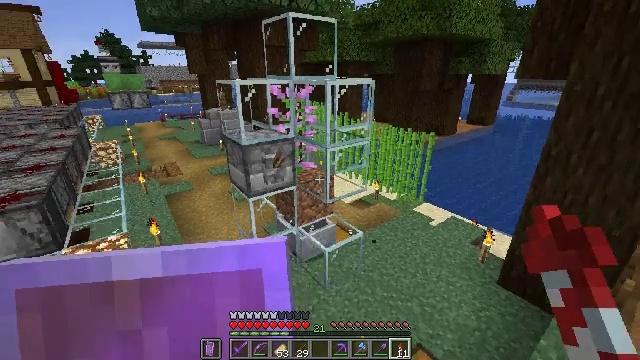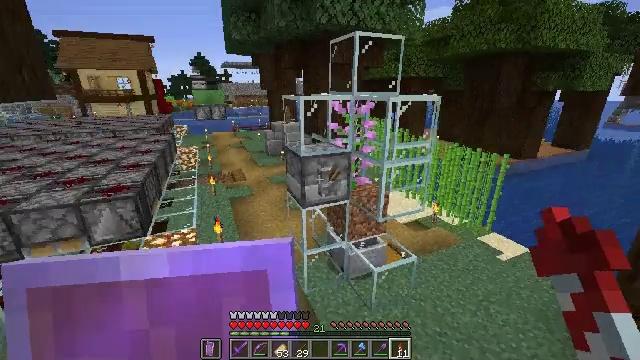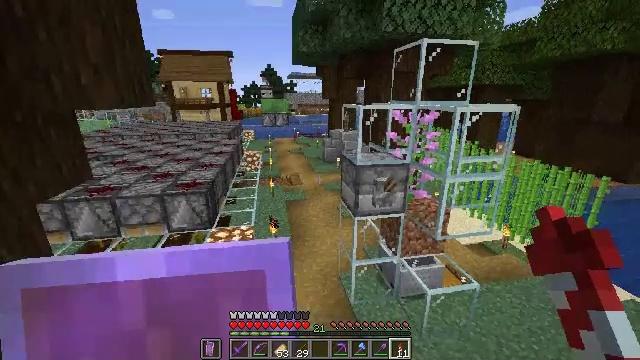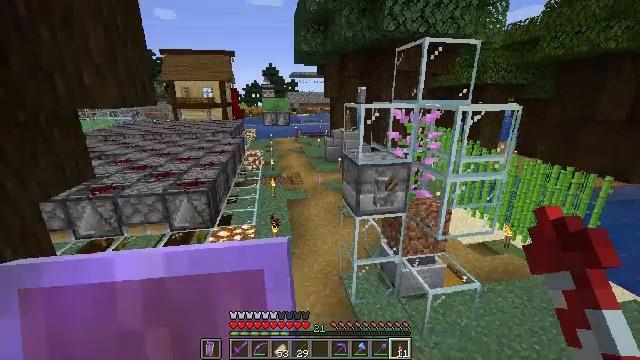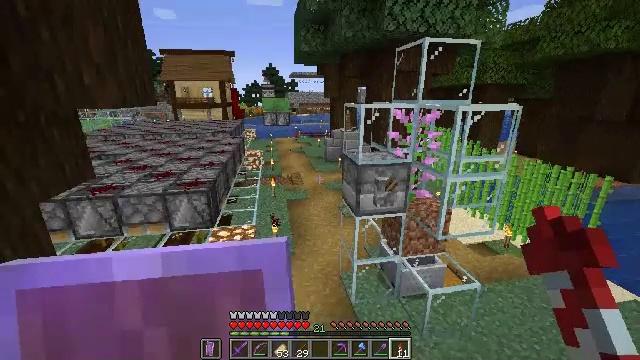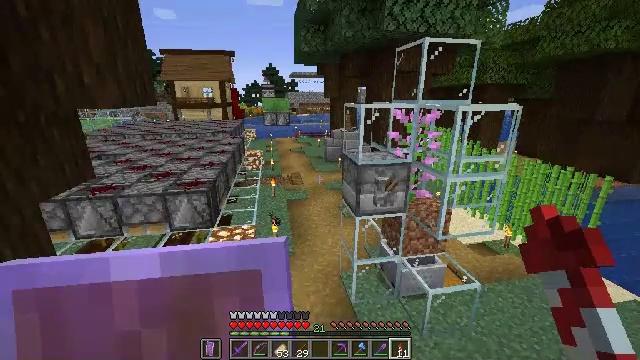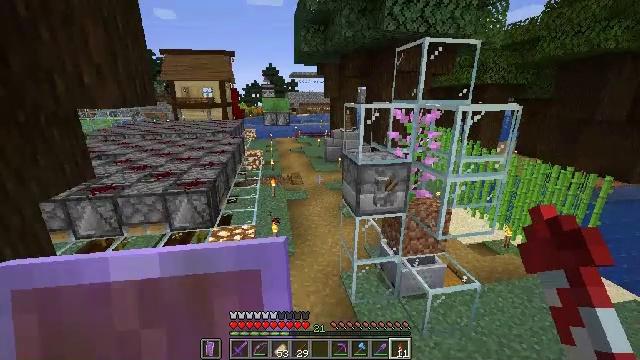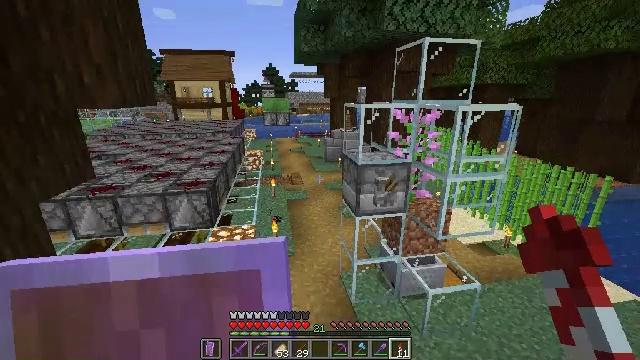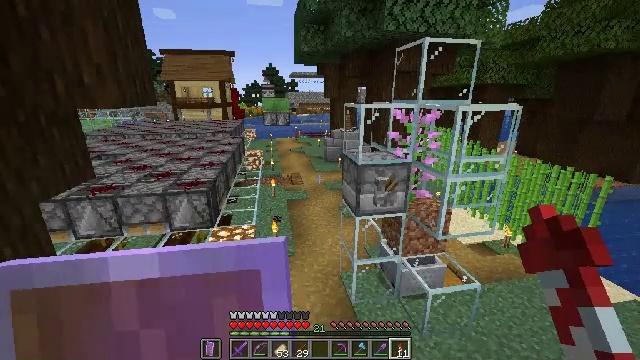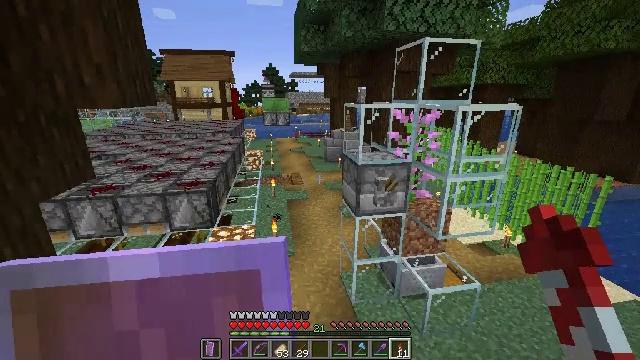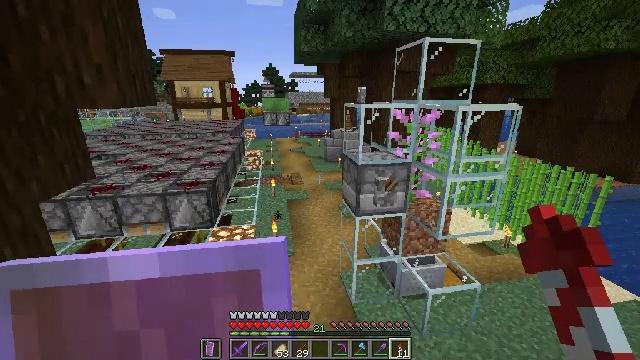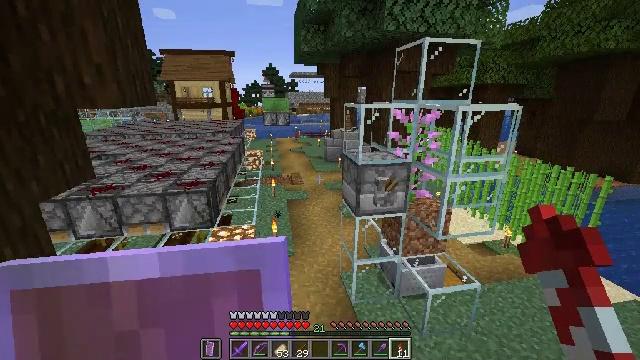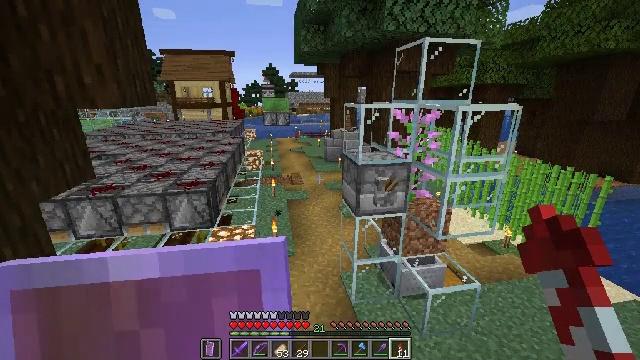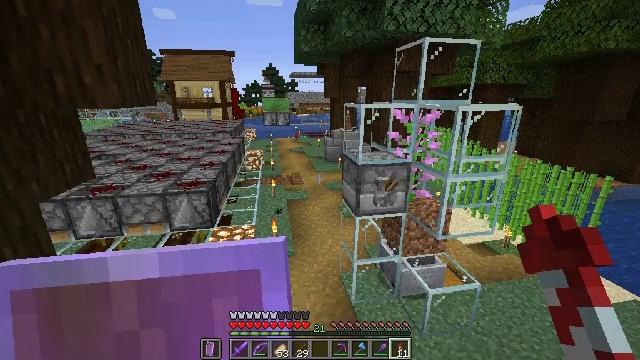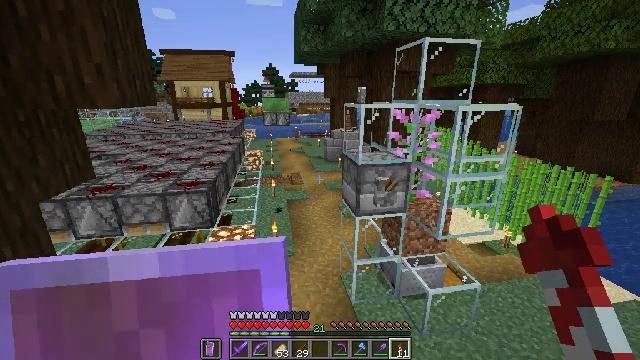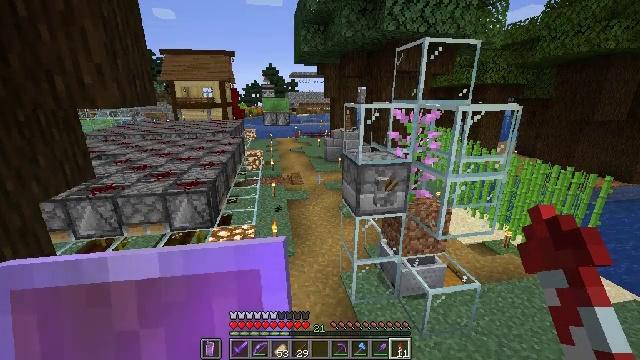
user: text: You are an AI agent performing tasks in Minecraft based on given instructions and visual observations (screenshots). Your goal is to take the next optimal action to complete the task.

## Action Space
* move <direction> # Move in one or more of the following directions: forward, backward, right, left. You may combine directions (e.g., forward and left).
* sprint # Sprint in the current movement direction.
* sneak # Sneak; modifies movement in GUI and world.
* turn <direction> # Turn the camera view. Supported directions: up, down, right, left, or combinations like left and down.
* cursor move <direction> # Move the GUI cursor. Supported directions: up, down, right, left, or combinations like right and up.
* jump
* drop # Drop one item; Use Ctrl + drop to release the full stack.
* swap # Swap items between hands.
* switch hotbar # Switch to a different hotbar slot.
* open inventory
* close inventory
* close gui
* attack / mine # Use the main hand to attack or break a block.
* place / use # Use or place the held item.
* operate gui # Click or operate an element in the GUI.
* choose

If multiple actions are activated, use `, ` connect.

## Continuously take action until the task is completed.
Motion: motion action
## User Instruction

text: Remove wheat seeds from the inventory.
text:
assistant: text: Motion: turn left and up
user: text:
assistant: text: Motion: turn left and up
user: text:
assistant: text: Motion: no_op
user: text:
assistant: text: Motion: no_op
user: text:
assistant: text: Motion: no_op
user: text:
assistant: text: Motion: no_op
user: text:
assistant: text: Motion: no_op
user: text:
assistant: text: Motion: no_op
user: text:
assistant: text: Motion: no_op
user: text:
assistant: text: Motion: no_op
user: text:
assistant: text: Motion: no_op
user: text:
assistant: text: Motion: no_op
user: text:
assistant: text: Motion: no_op
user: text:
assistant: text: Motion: no_op
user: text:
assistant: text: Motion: no_op
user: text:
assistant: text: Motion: no_op
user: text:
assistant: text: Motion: no_op
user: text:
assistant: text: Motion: no_op
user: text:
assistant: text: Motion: no_op
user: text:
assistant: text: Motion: no_op
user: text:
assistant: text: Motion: no_op
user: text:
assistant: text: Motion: no_op
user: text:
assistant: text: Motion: no_op
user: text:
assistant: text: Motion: no_op
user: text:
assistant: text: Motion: no_op
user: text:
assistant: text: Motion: no_op
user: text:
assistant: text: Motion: move forward, sprint
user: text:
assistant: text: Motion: move forward, sprint, turn left
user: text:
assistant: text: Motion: move forward, sprint, turn left
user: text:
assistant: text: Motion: move forward, sprint